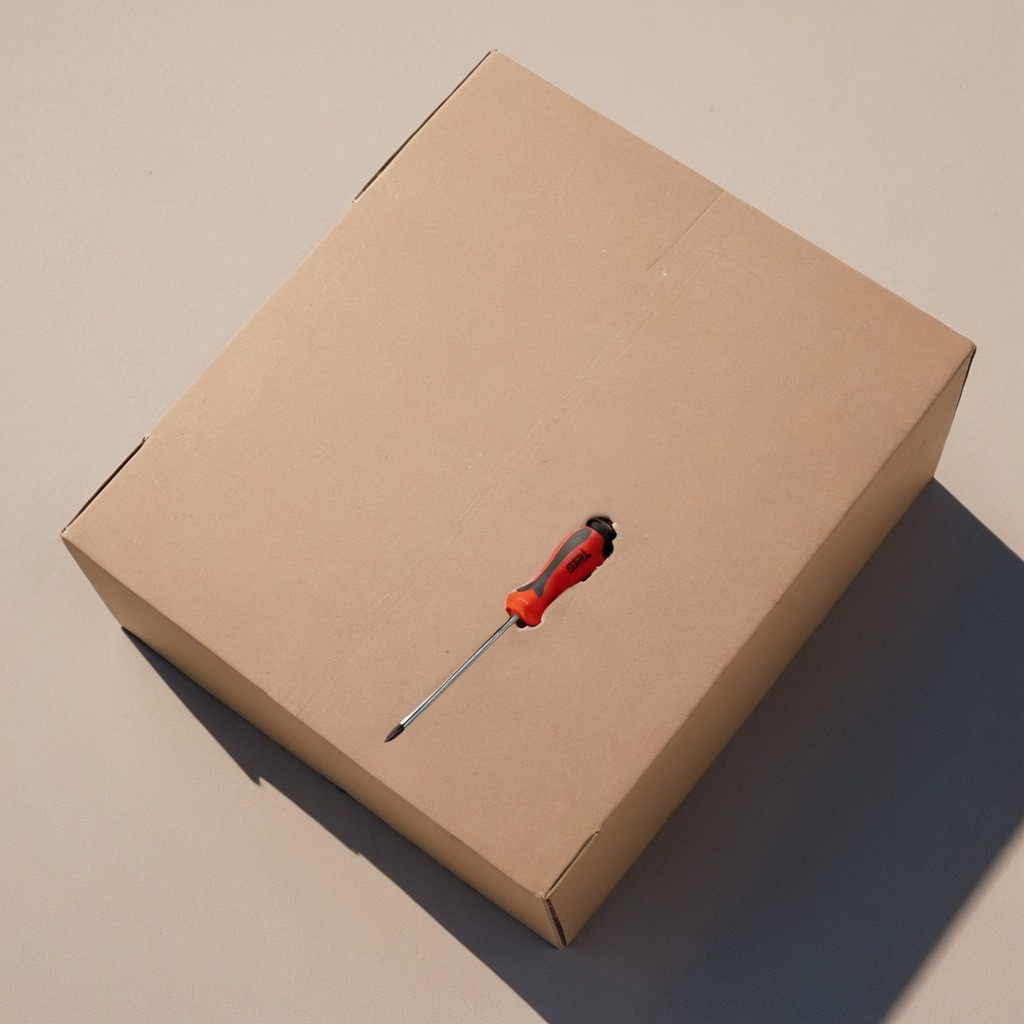
A screwdriver is lying on a clean dry cardboard box surface in an outdoor workshop during daytime bright natural light soft shadows slightly creased but